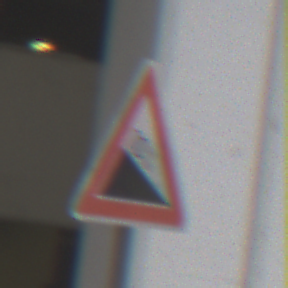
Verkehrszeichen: Gefaelle10
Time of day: Midday
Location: Roofed (Urban)
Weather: Overcast
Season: NotSpecified
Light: Artificial